Question: I want to add a default constraint using CREATE TABLE in AZURE SYNAPSE SQL, but I received the below error message instead. Also tried in alter statement but no luck. I have tried multiple ways but no luck. Could you please help me with the solution.
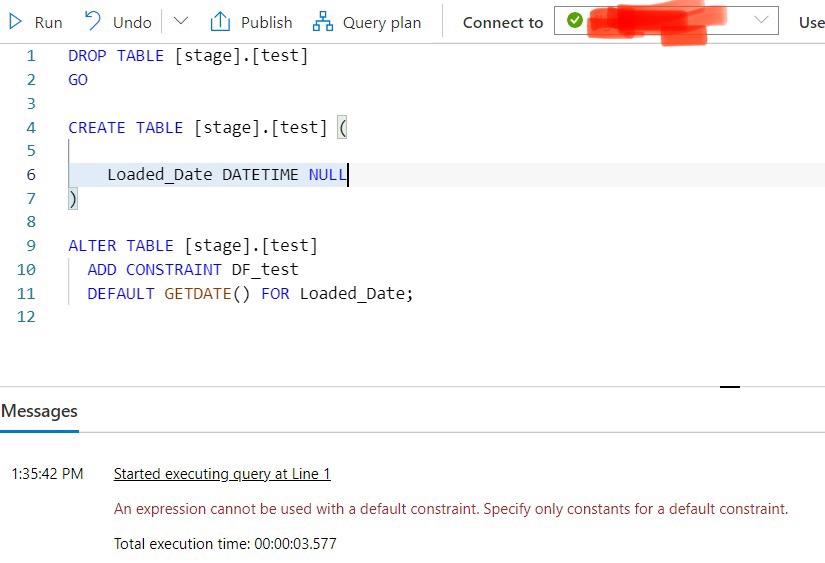
Answer: As per <URL> cannot be used with defaults:
> Note In Azure Synapse Analytics, only constants can be used for a
default constraint. An expression cannot be used with a default
constraint.
The solution is to specify the column as 'NOT NULL' and ensure a date is supplied when the data is inserted into the table, eg:
'''
INSERT INTO yourTable ( someId, yourDateColumn )
SELECT someId, GETDATE()
FROM someTable;
'''
An alternative would be to use 'CREATE TABLE AS (CTAS)' and specify the column value there, eg:
'''
CREATE TABLE yourTargetTable
WITH (
DISTRIBUTION = ROUND_ROBIN,
CLUSTERED COLUMNSTORE INDEX
)
AS
SELECT someId, GETDATE() AS loadDate
FROM stagingTable;
'''